Question: I am extracting out lines matching a pattern from log files. Hence I allotted each log file to a Runnable object which writes the found pattern lines to a result file. (well synchronised writer methods)
Important snippet under discussion :
'''
ExecutorService executor = Executors.newFixedThreadPool(NUM_THREAD);
for (File eachLogFile : hundredsOfLogFilesArrayObject) {
executor.execute(new RunnableSlavePatternMatcher(eachLogFile));
}
'''
The number of log files could be very few like 20 or for some users the number of logs files could cross 1000. I recorded series of tests in an excel sheet and I am really concerned on the RED marked results. 1. I assume that if the number of threads created is equal to the number of files to be processed then the processing time would be less, compared to the case when the number of thread is lesser than the number of files to be processed which didn't happen. (please advice me if my understanding is wrong)
Result :

1. I would like to identify a value for the NUM_THREAD which is efficient for less number of files as well as 1000's of files
Suggest me answer for Question 1 & 2
Thanks !
Chandru
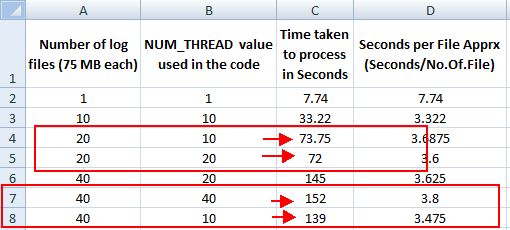
Answer: you just found that your program is not CPU bound but (likely) IO bound
this means that beyond 10 threads the OS can't keep up with the requested reads of all the thread that want their data and more threads are waiting for the next block of data at a time
also because writing the output is synchronized across all threads that may even be the biggest bottle neck in your program, (producer-consumer solution may be the answer here to minimize the time threads are waiting to output)
the optimal number of threads depends on how fast you can read the files (the faster you can read the more threads are useful),